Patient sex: M
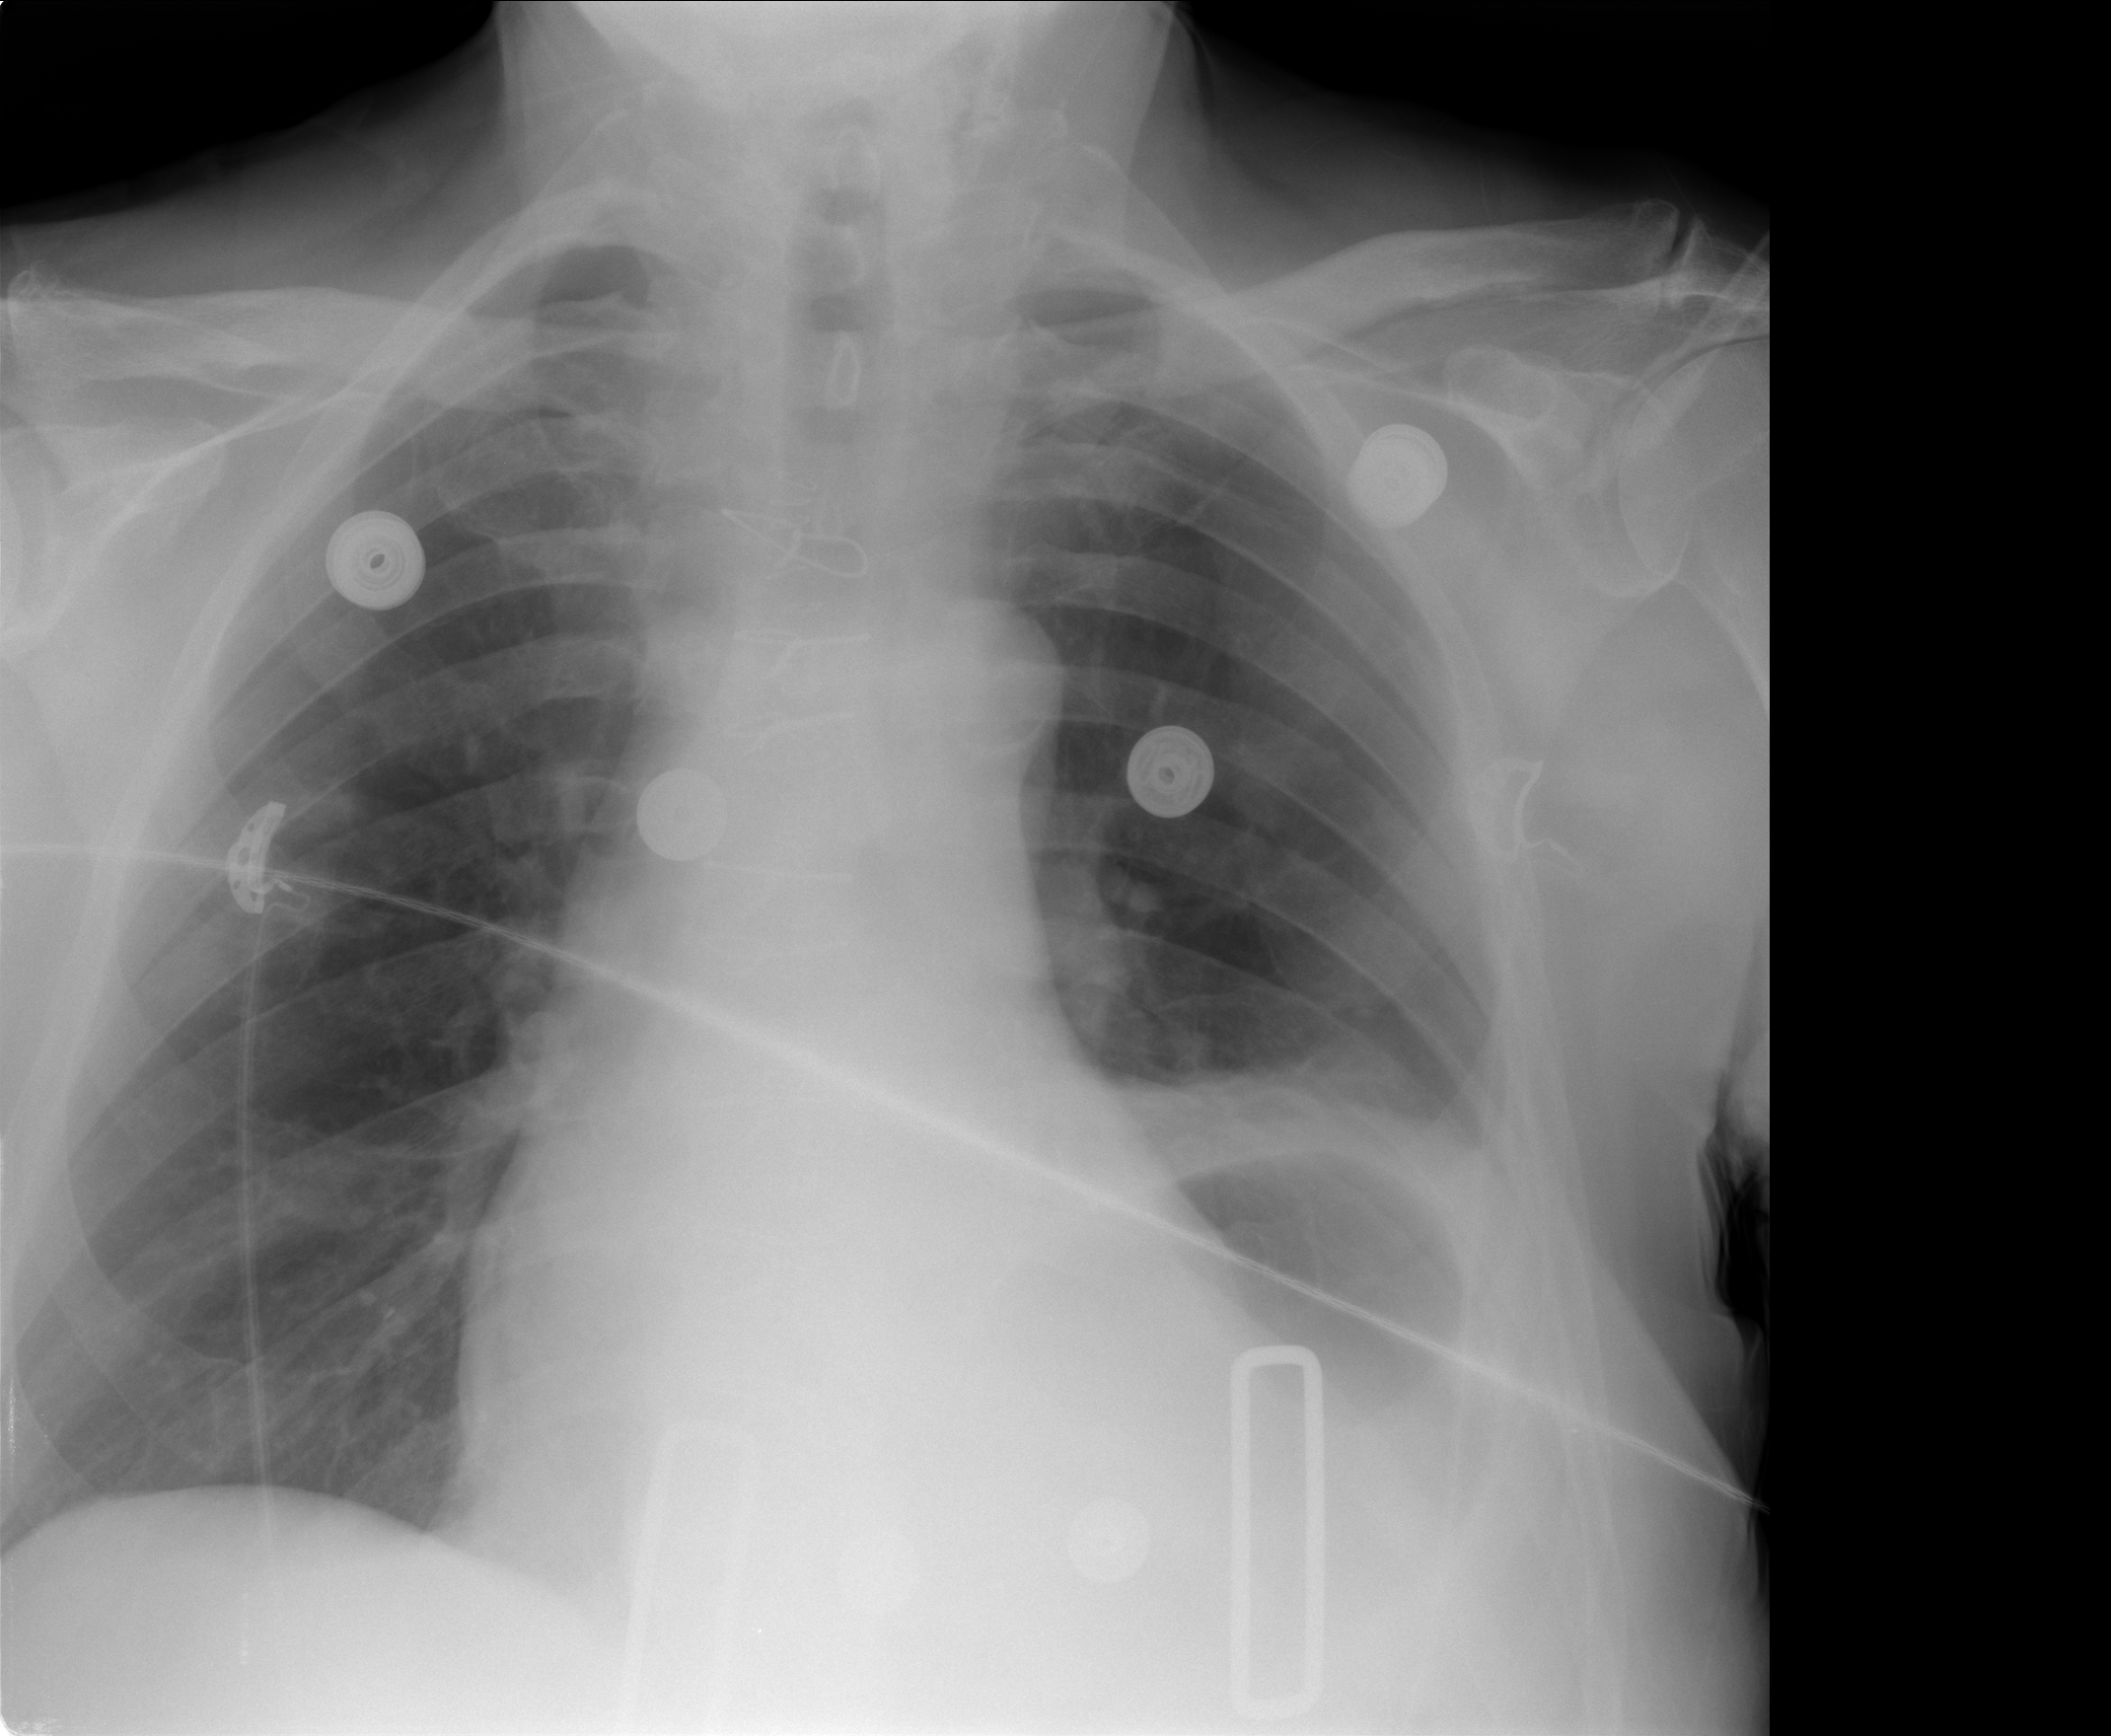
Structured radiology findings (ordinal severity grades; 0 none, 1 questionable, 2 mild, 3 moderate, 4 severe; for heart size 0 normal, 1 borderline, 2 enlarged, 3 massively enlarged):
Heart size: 2
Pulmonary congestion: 0
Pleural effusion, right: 0
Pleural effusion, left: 1
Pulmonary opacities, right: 0
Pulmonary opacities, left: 0
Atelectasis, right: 0
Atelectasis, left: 2